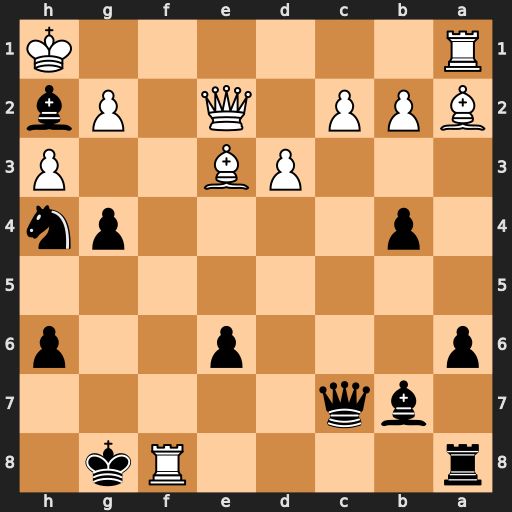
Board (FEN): r4Rk1/1bq5/p3p2p/8/1p4pn/3PB2P/BPP1Q1Pb/R6K
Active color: b
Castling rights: -
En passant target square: -
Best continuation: Rxf8 Qxg4+ Kh7 Qxh4 Bf4 Bxf4 Rxf4